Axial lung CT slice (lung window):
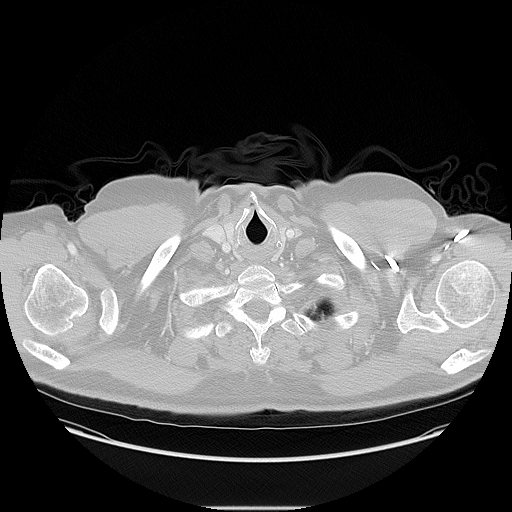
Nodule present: no